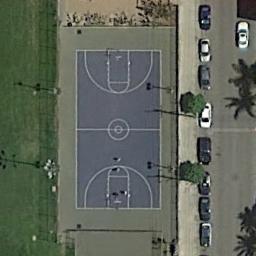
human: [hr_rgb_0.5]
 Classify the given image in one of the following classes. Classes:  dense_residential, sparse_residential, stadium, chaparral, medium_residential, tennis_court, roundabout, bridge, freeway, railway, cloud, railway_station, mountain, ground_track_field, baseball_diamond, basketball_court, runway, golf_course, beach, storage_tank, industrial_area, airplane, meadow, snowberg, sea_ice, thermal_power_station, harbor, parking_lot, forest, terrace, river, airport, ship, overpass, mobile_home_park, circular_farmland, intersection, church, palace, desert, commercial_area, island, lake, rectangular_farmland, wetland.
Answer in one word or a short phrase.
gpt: basketball_court